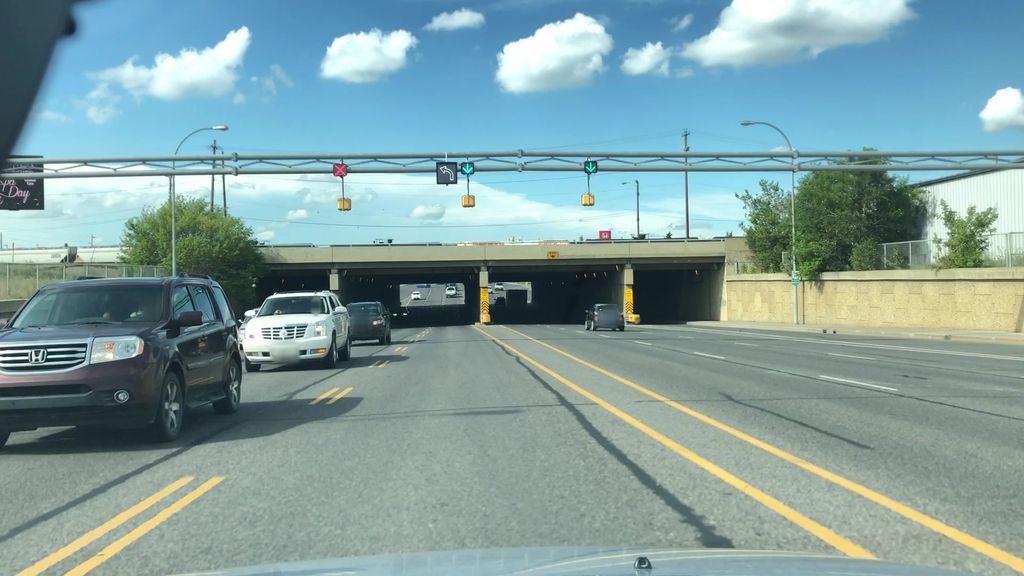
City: edmonton